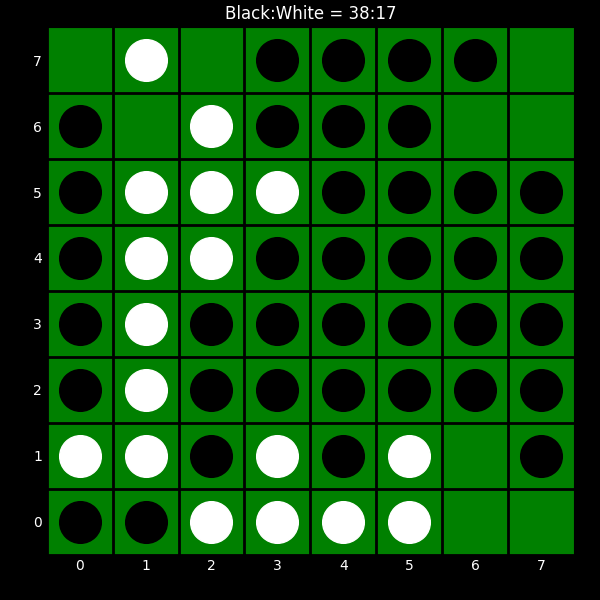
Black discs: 38
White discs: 17